Question: I have a ListView control in XAML that has items Styled by below code (WinRT C#).
But I cannot display "path_2" looks like below image.

How do I add multiple Shapes.Path to ListView in WinRT XAML?
[MainPage.xaml.cs]
'''
using Windows.UI.Xaml;
using Windows.UI.Xaml.Controls;
using Windows.UI.Xaml.Shapes;
namespace AppListViewPath
{
public sealed partial class MainPage : Page
{
public MainPage()
{
this.InitializeComponent();
object o;
Application.Current.Resources.TryGetValue("PathCustomStyle", out o);
Path path_1 = new Path()
{
Style = (Style)o
};
Path path_2 = new Path()
{
Style = (Style)o
};
this.listView_path.Items.Add(path_1); // show
this.listView_path.Items.Add(path_2); // doesn't show...
}
}
}
'''
[App.xaml]
'''
<Application
x:Class="AppListViewPath.App"
xmlns="http://schemas.microsoft.com/winfx/2006/xaml/presentation"
xmlns:x="http://schemas.microsoft.com/winfx/2006/xaml"
xmlns:local="using:AppListViewPath"
RequestedTheme="Light">
<Application.Resources>
<ResourceDictionary>
<ResourceDictionary.MergedDictionaries>
<ResourceDictionary Source="Common/StandardStyles.xaml"/>
</ResourceDictionary.MergedDictionaries>
<Style x:Key="PathCustomStyle" TargetType="Path">
<Setter Property="Data" Value="M95,15 C95,20 95,20 95,20"/>
<Setter Property="Width" Value="200"/>
<Setter Property="Height" Value="200"/>
<Setter Property="Stroke" Value="Red"/>
<Setter Property="Stretch" Value="Fill"/>
<Setter Property="HorizontalAlignment" Value="Center"/>
<Setter Property="VerticalAlignment" Value="Center"/>
</Style>
</ResourceDictionary>
</Application.Resources>
</Application>
'''
[MainPage.xaml]
'''
<Page
x:Class="AppListViewPath.MainPage"
xmlns="http://schemas.microsoft.com/winfx/2006/xaml/presentation"
xmlns:x="http://schemas.microsoft.com/winfx/2006/xaml"
xmlns:local="using:AppListViewPath"
xmlns:d="http://schemas.microsoft.com/expression/blend/2008"
xmlns:mc="http://schemas.openxmlformats.org/markup-compatibility/2006"
mc:Ignorable="d">
<Grid Background="{StaticResource ApplicationPageBackgroundThemeBrush}">
<ListView x:Name="listView_path"/>
</Grid>
</Page>
'''
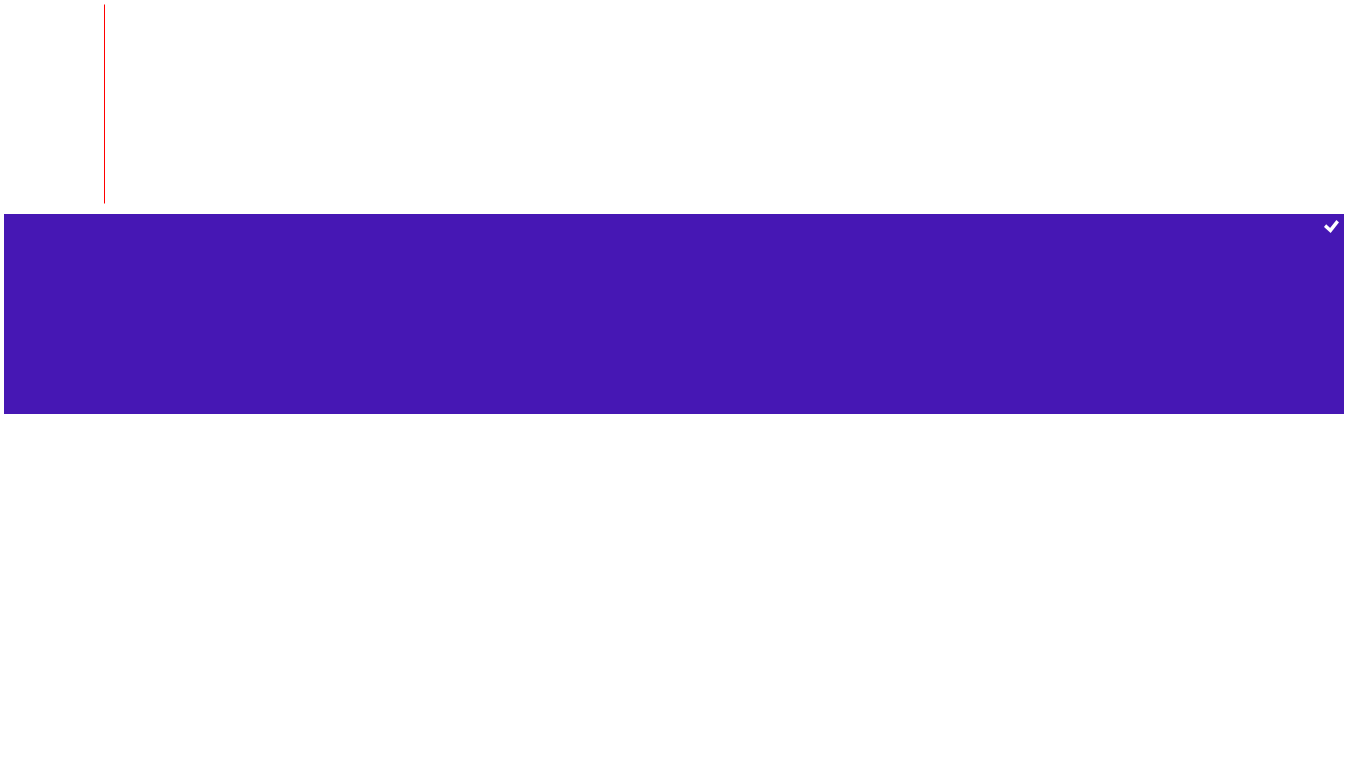
Answer: The problem is that you cannot use the same Geometry multiple times in the visual tree, and the style resolves the Path.Data reference to a Geometry when it reads it in rather than assigning the string to the target and resolving it then. Since the Geometry is already in use, the second Path ends up with no Data.
Instead of setting the Data directly in the Style you can create a String resource for the Data and set that separate from the style:
'''
<ResourceDictionary>
<Style x:Key="PathCustomStyle" TargetType="Path">
<Setter Property="Width" Value="200"/>
<Setter Property="Height" Value="200"/>
<Setter Property="Stroke" Value="Red"/>
<Setter Property="StrokeThickness" Value="10" />
<Setter Property="Stretch" Value="Fill"/>
<Setter Property="HorizontalAlignment" Value="Center"/>
<Setter Property="VerticalAlignment" Value="Center"/>
</Style>
<x:String x:Key="PathDataString">M95,15 C95,20 95,20 95,20</x:String>
<ResourceDictionary>
'''
To set in Xaml:
'''
<Path Style="{StaticResource PathCustomStyle}" Data="{StaticResource PathDataString}" />
'''
To set in code:
'''
object o;
Application.Current.Resources.TryGetValue("PathCustomStyle", out o);
string stringData = (string)Application.Current.Resources["PathDataString"];
string xamlPath = "<Path xmlns='http://schemas.microsoft.com/winfx/2006/xaml/presentation'>" +
"<Path.Data>" + stringData + "</Path.Data></Path>";
// Shows 10
for (int i = 0; i < 10; i++)
{
Path path = XamlReader.Load(xamlPath) as Path;
path.Style = (Style)o;
this.listView_path.Items.Add(path);
}
'''